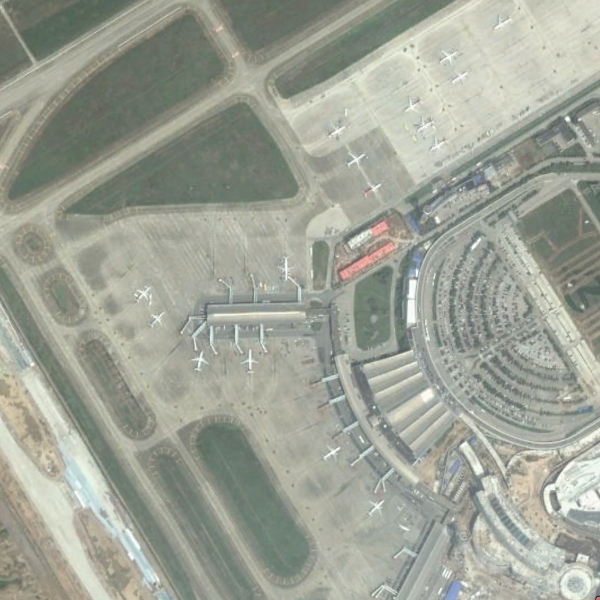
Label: Airport